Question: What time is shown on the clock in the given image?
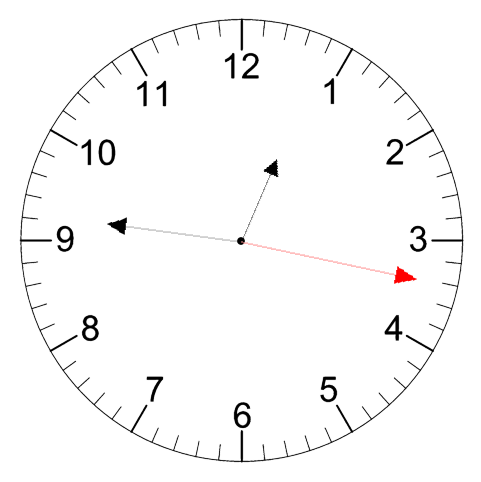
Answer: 12:46:17